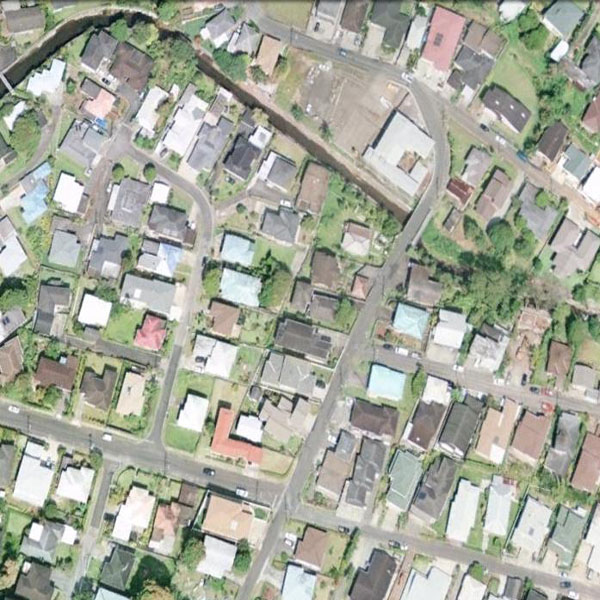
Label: Residential